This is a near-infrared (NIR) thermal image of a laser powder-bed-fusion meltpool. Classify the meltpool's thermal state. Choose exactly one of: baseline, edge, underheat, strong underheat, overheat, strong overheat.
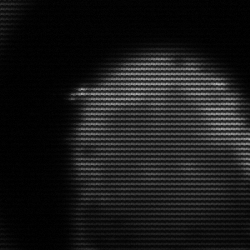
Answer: edge